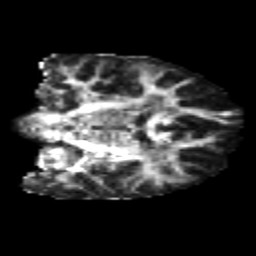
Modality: FA
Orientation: coronal
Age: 23
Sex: male
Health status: healthy
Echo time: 0.074 s